Aerial crown-view tile of a tropical tree (Barro Colorado Island, Panama), acquired 20250915:
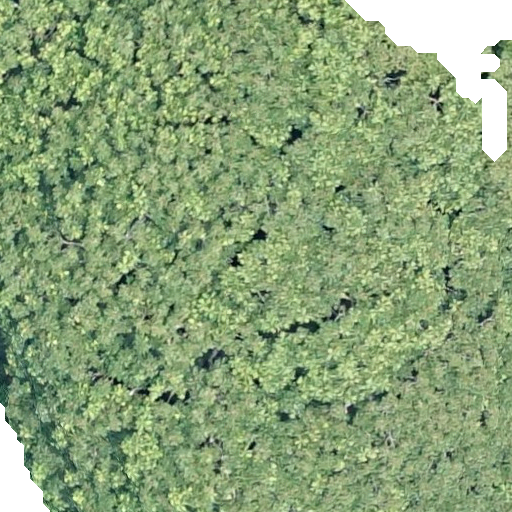
Species: Dipteryx oleifera
GBIF accepted scientific name: Dipteryx oleifera
Crown area: 643.011 m²